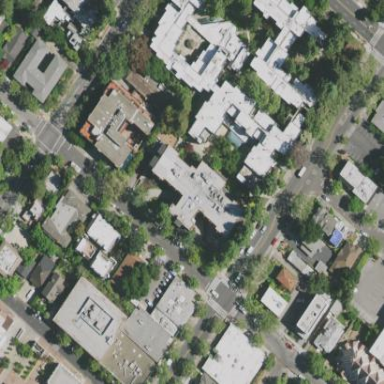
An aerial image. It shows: Nursing home located within apartment building.